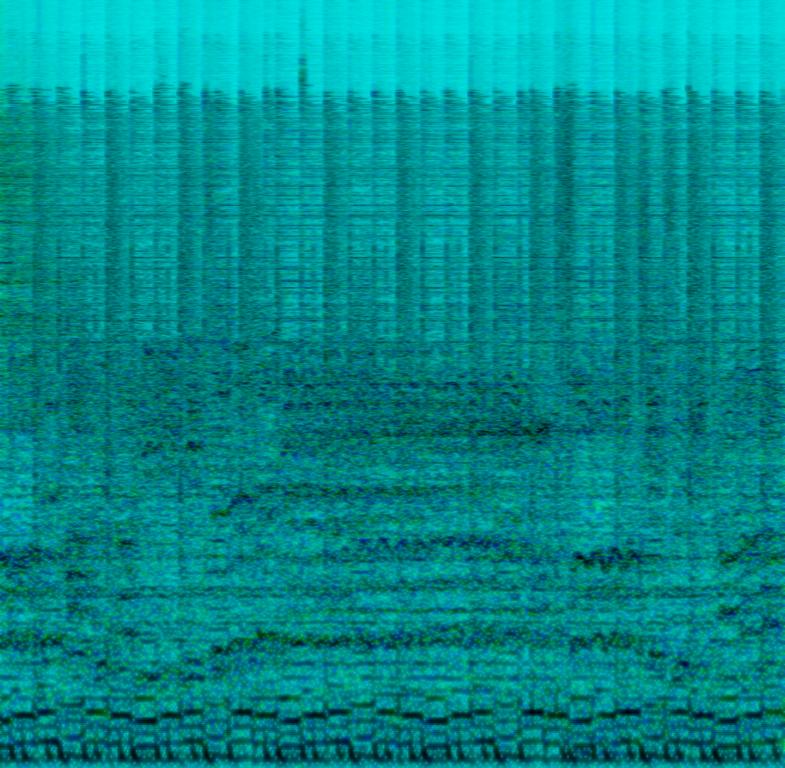
The Alternative/Indie song features a mixed background choir singing over punchy kick and snare hits, energetic cymbals that include crashes and ride hits, followed by groovy bass and strings section melody. The instrumental probably contains more instruments in the background, like a brass section or something orchestral, but due to the low quality mix of the song, it is not audible. Sounds epic and energetic, almost like a final boss theme song for video games.